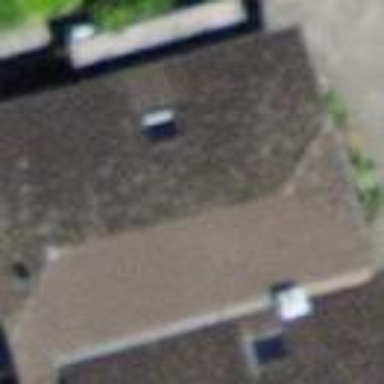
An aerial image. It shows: Residential building with half-hipped roof shape.